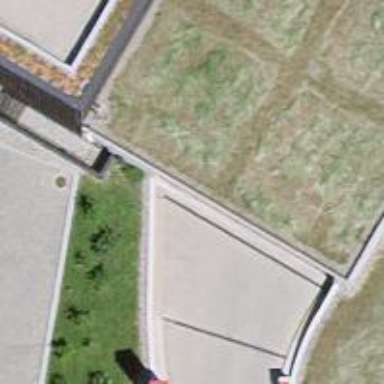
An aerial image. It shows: Parking entrance.